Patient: sex F, age 56
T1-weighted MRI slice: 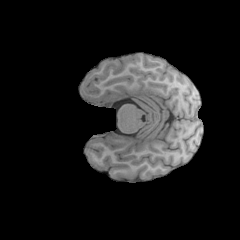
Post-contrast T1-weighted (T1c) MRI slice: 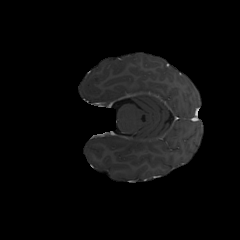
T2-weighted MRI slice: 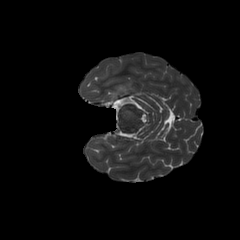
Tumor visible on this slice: no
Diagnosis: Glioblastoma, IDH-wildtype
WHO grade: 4